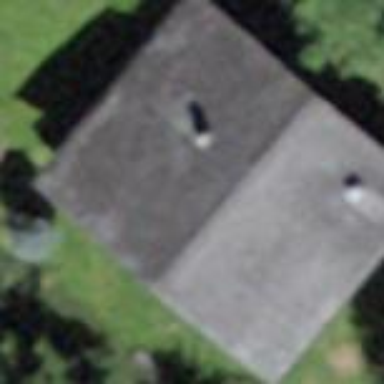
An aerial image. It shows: Simple and straightforward house.